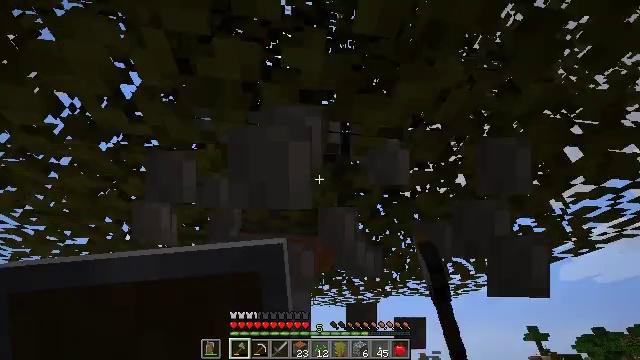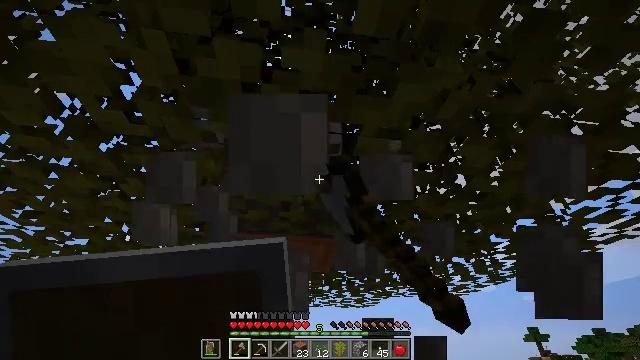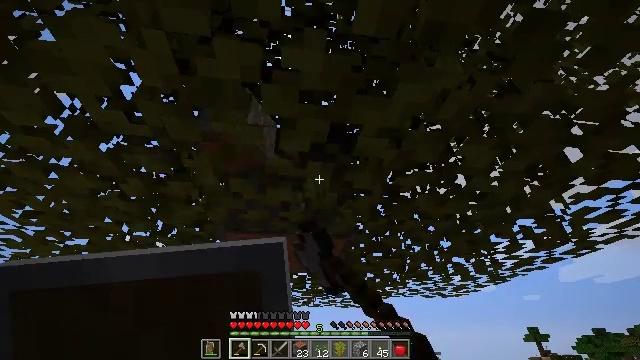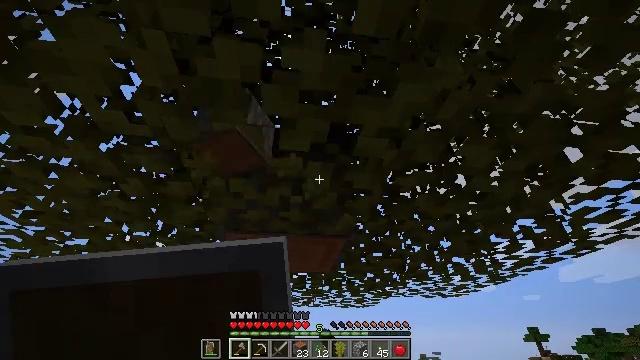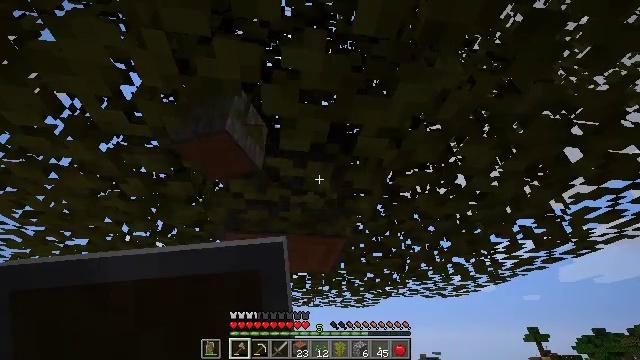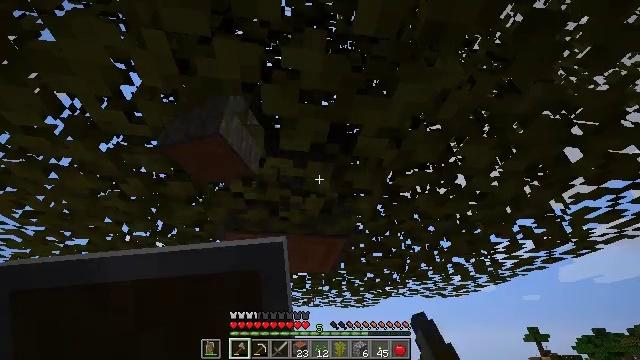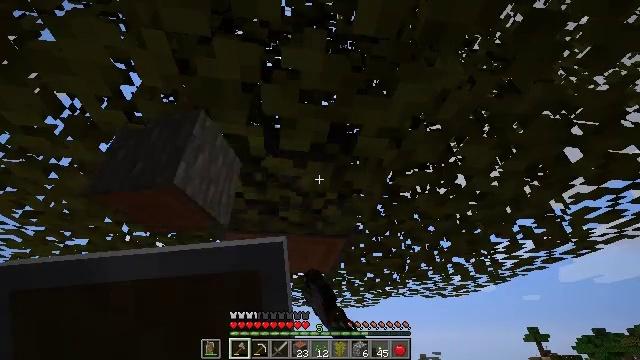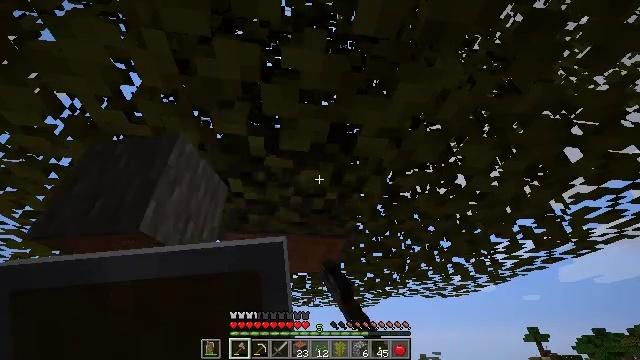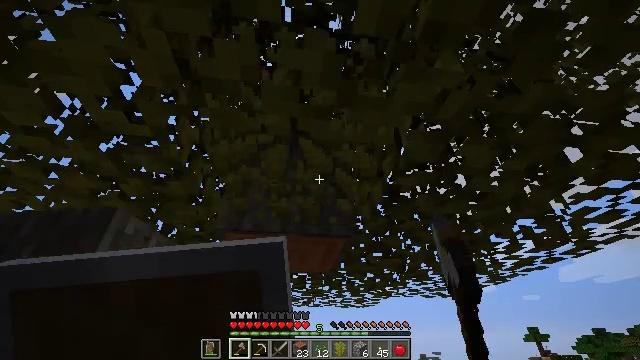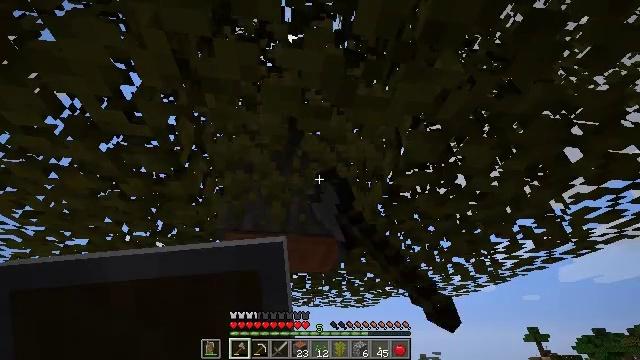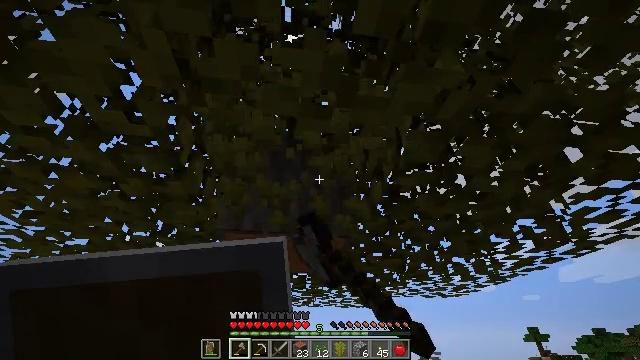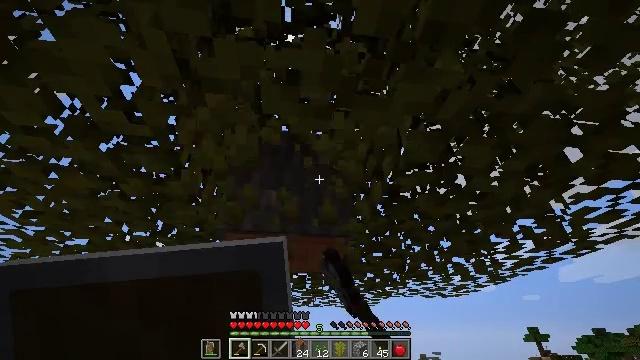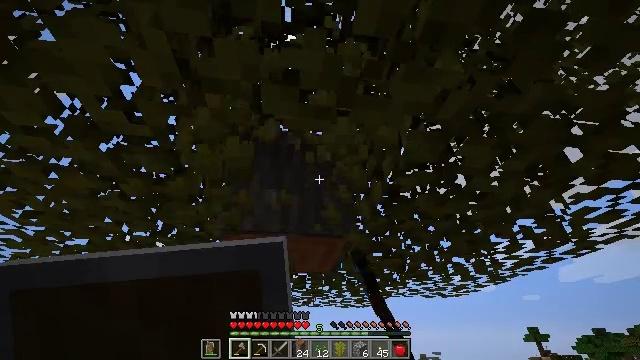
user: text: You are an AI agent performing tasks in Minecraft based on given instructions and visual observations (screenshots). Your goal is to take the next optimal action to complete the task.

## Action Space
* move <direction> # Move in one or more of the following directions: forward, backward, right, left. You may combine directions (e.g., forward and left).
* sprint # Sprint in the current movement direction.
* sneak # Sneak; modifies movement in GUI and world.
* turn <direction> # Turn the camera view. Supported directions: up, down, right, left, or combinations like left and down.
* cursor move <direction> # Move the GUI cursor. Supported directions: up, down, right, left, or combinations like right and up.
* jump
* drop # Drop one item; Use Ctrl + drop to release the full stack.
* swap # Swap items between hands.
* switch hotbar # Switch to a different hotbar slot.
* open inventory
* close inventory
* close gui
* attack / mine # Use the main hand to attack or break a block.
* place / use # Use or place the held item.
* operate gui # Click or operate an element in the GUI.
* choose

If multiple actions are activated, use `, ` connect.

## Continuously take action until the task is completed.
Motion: motion action
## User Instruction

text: Harvest acacia leaves with your hand or a tool.
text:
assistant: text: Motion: sneak, attack / mine
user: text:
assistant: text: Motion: sneak, attack / mine
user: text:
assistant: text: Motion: sneak, attack / mine
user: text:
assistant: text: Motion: sneak, attack / mine
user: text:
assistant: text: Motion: sneak, attack / mine
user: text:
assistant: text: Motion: sneak, attack / mine
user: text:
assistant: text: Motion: sneak, attack / mine
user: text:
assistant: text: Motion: sneak, attack / mine
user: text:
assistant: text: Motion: sneak, attack / mine
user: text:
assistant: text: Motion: sneak, attack / mine
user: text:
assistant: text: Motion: sneak, attack / mine
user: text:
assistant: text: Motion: sneak, attack / mine
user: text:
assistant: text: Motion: sneak, attack / mine